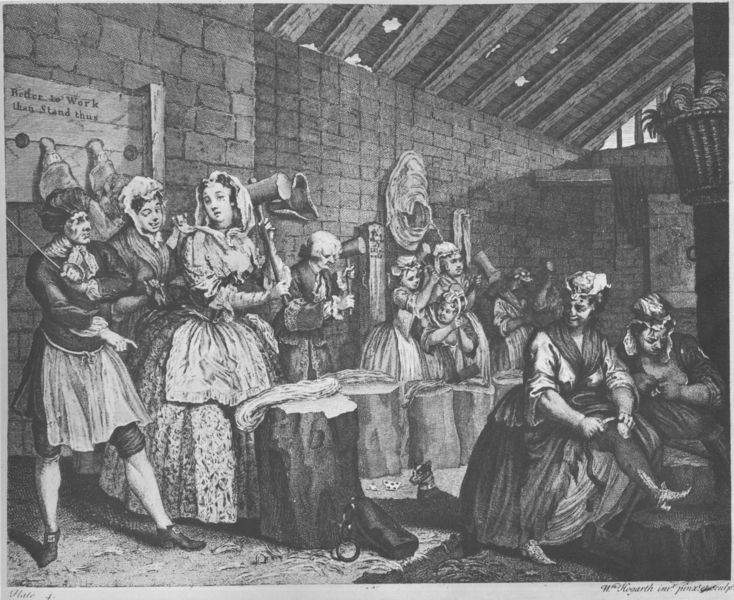
Titel: A Harlot’s Progress
Künstler: William Hogarth
Schlagwörter: fuß, mann, weiß, frauen, menschen, sitzen, fenster, frau, hut, kleid, schwarz, zeichnung, dach, haus, hund, trinken, steine, interieur, arbeit, schuppen, schrift, mauer, ziegel, grafik, graphik, korb, balken, scheune, druck, schwarzweiß, krüge, hammer, hämmern, schlagen, baumstumpf, englisch, dachbalken, holzhammer, folter, aufpasser, frauenm